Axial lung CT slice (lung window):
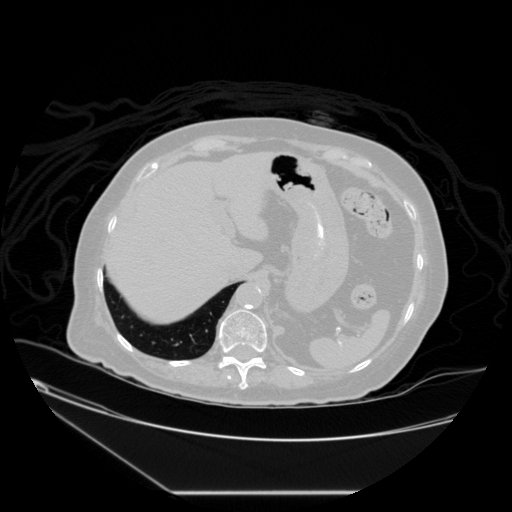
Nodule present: no